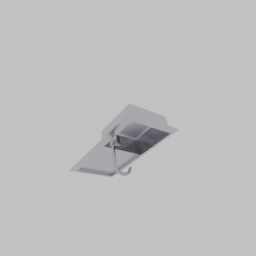
Label: appliances